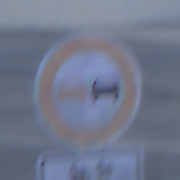
Verkehrszeichen: Ueberholverbot
Zusatzzeichen unten: ZeitangabenMitBeschraenkungAufWochentage9
Umgebung: Outdoor, Suburban
Tageszeit: SunriseSunset
Wetter: PartlyCloudy
Licht: Natural
Jahreszeit: NotSpecified
Kontrast: LowContrast